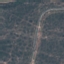
Land use / land cover: HerbaceousVegetation